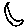
Label: moon